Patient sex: M
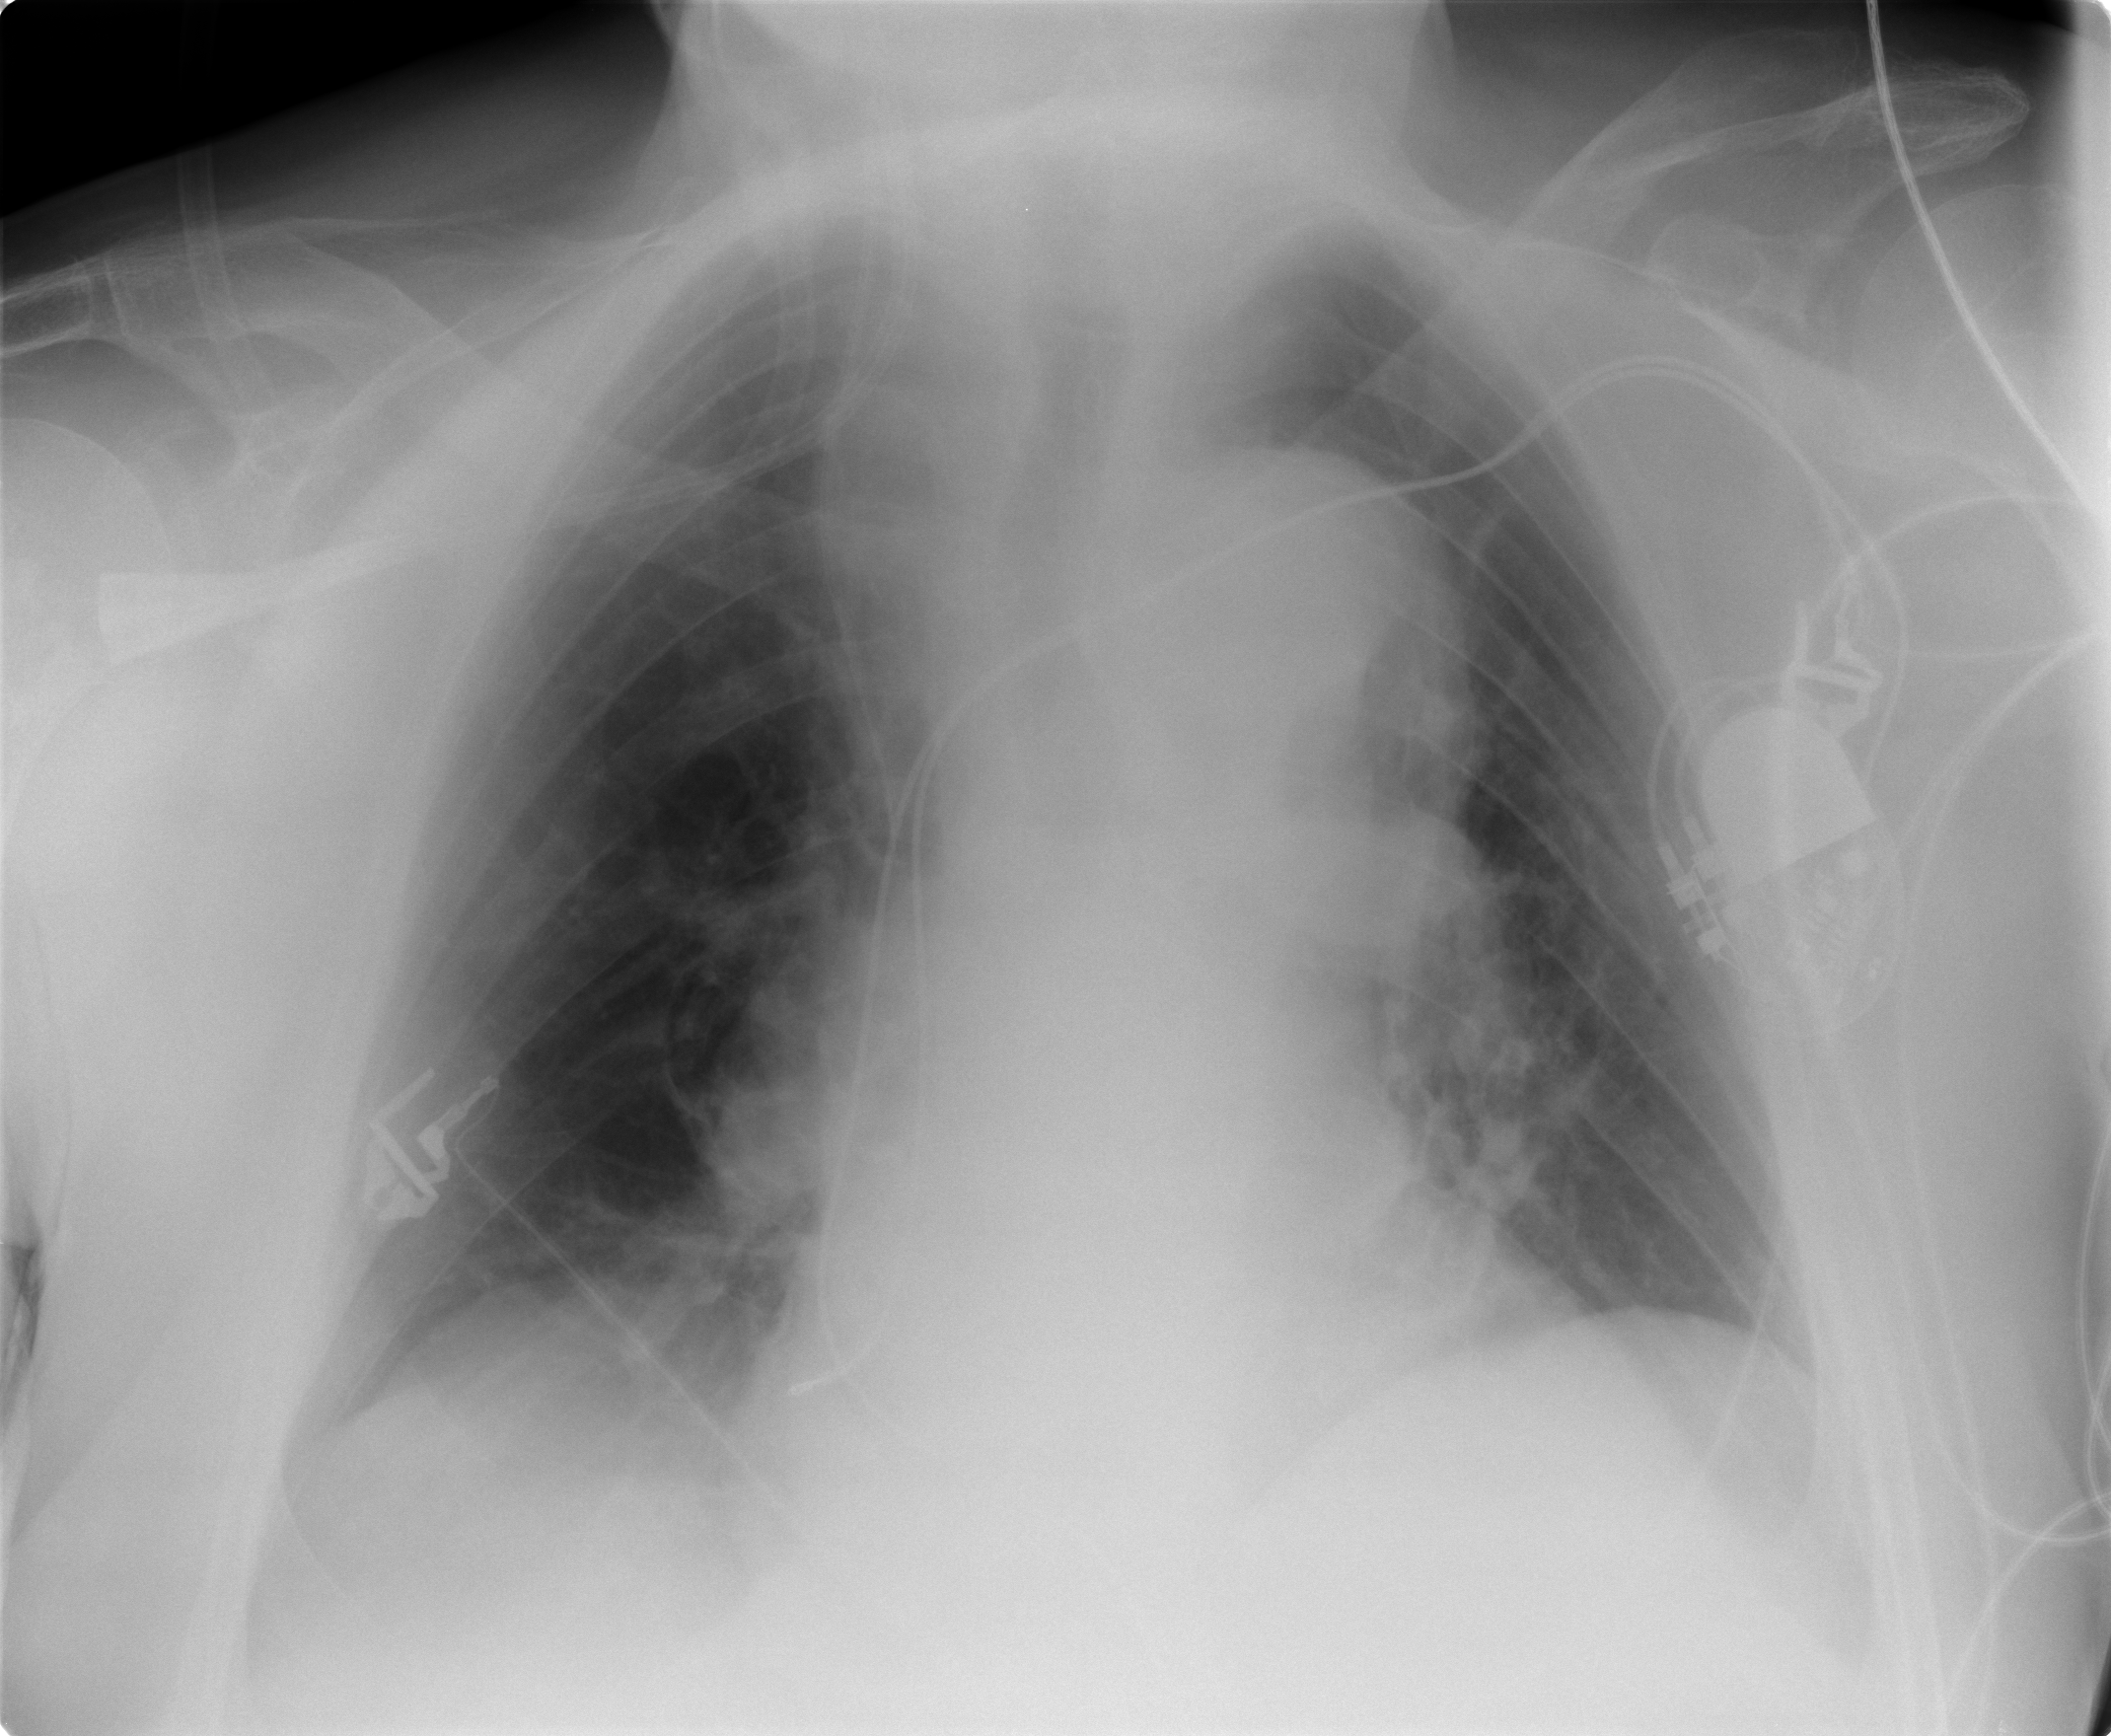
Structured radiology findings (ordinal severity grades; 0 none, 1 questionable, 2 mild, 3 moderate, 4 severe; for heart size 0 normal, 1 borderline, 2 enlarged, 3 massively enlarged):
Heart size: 2
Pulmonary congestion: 2
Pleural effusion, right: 2
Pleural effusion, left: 0
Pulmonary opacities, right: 0
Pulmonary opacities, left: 0
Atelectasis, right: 2
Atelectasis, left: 0